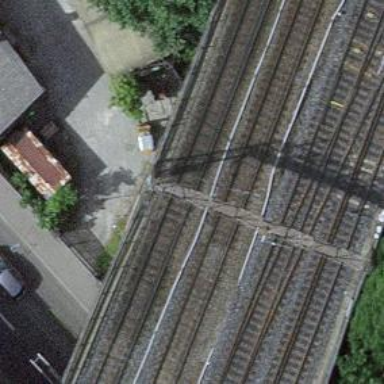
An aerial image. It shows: Single-track railway bridge with electrified contact line.